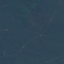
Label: Forest